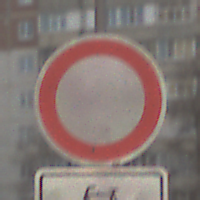
Verkehrszeichen: VerbotFahrzeugeAllerArt
Zusatzzeichen unten: EinspurigeFahrzeugeFrei1
Umgebung: Outdoor, Urban
Tageszeit: MorningAfternoon
Wetter: PartlyCloudy
Licht: Natural
Jahreszeit: NotSpecified
Kontrast: HighContrast